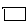
Label: square